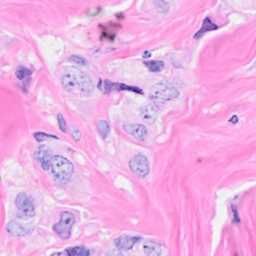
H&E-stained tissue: Breast